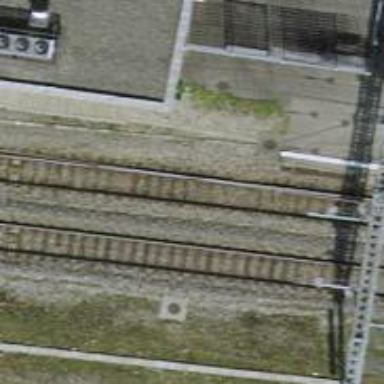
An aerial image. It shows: Single railway track with electrified contact line.